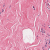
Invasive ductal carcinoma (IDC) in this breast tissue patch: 0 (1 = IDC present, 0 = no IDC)